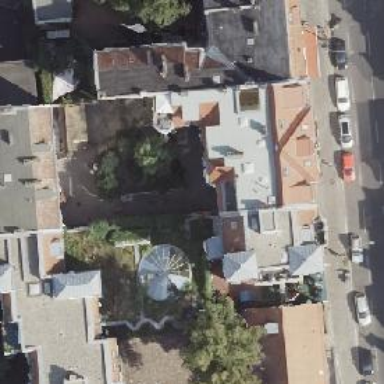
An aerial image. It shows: Traditional saltbox-shaped apartment building with roof made of roof tiles.